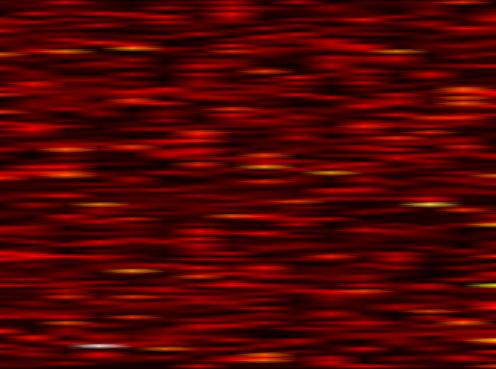
Label: UFMC